Field crop: maize
Growth stage: 2
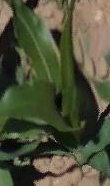
Species: maize